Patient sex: M
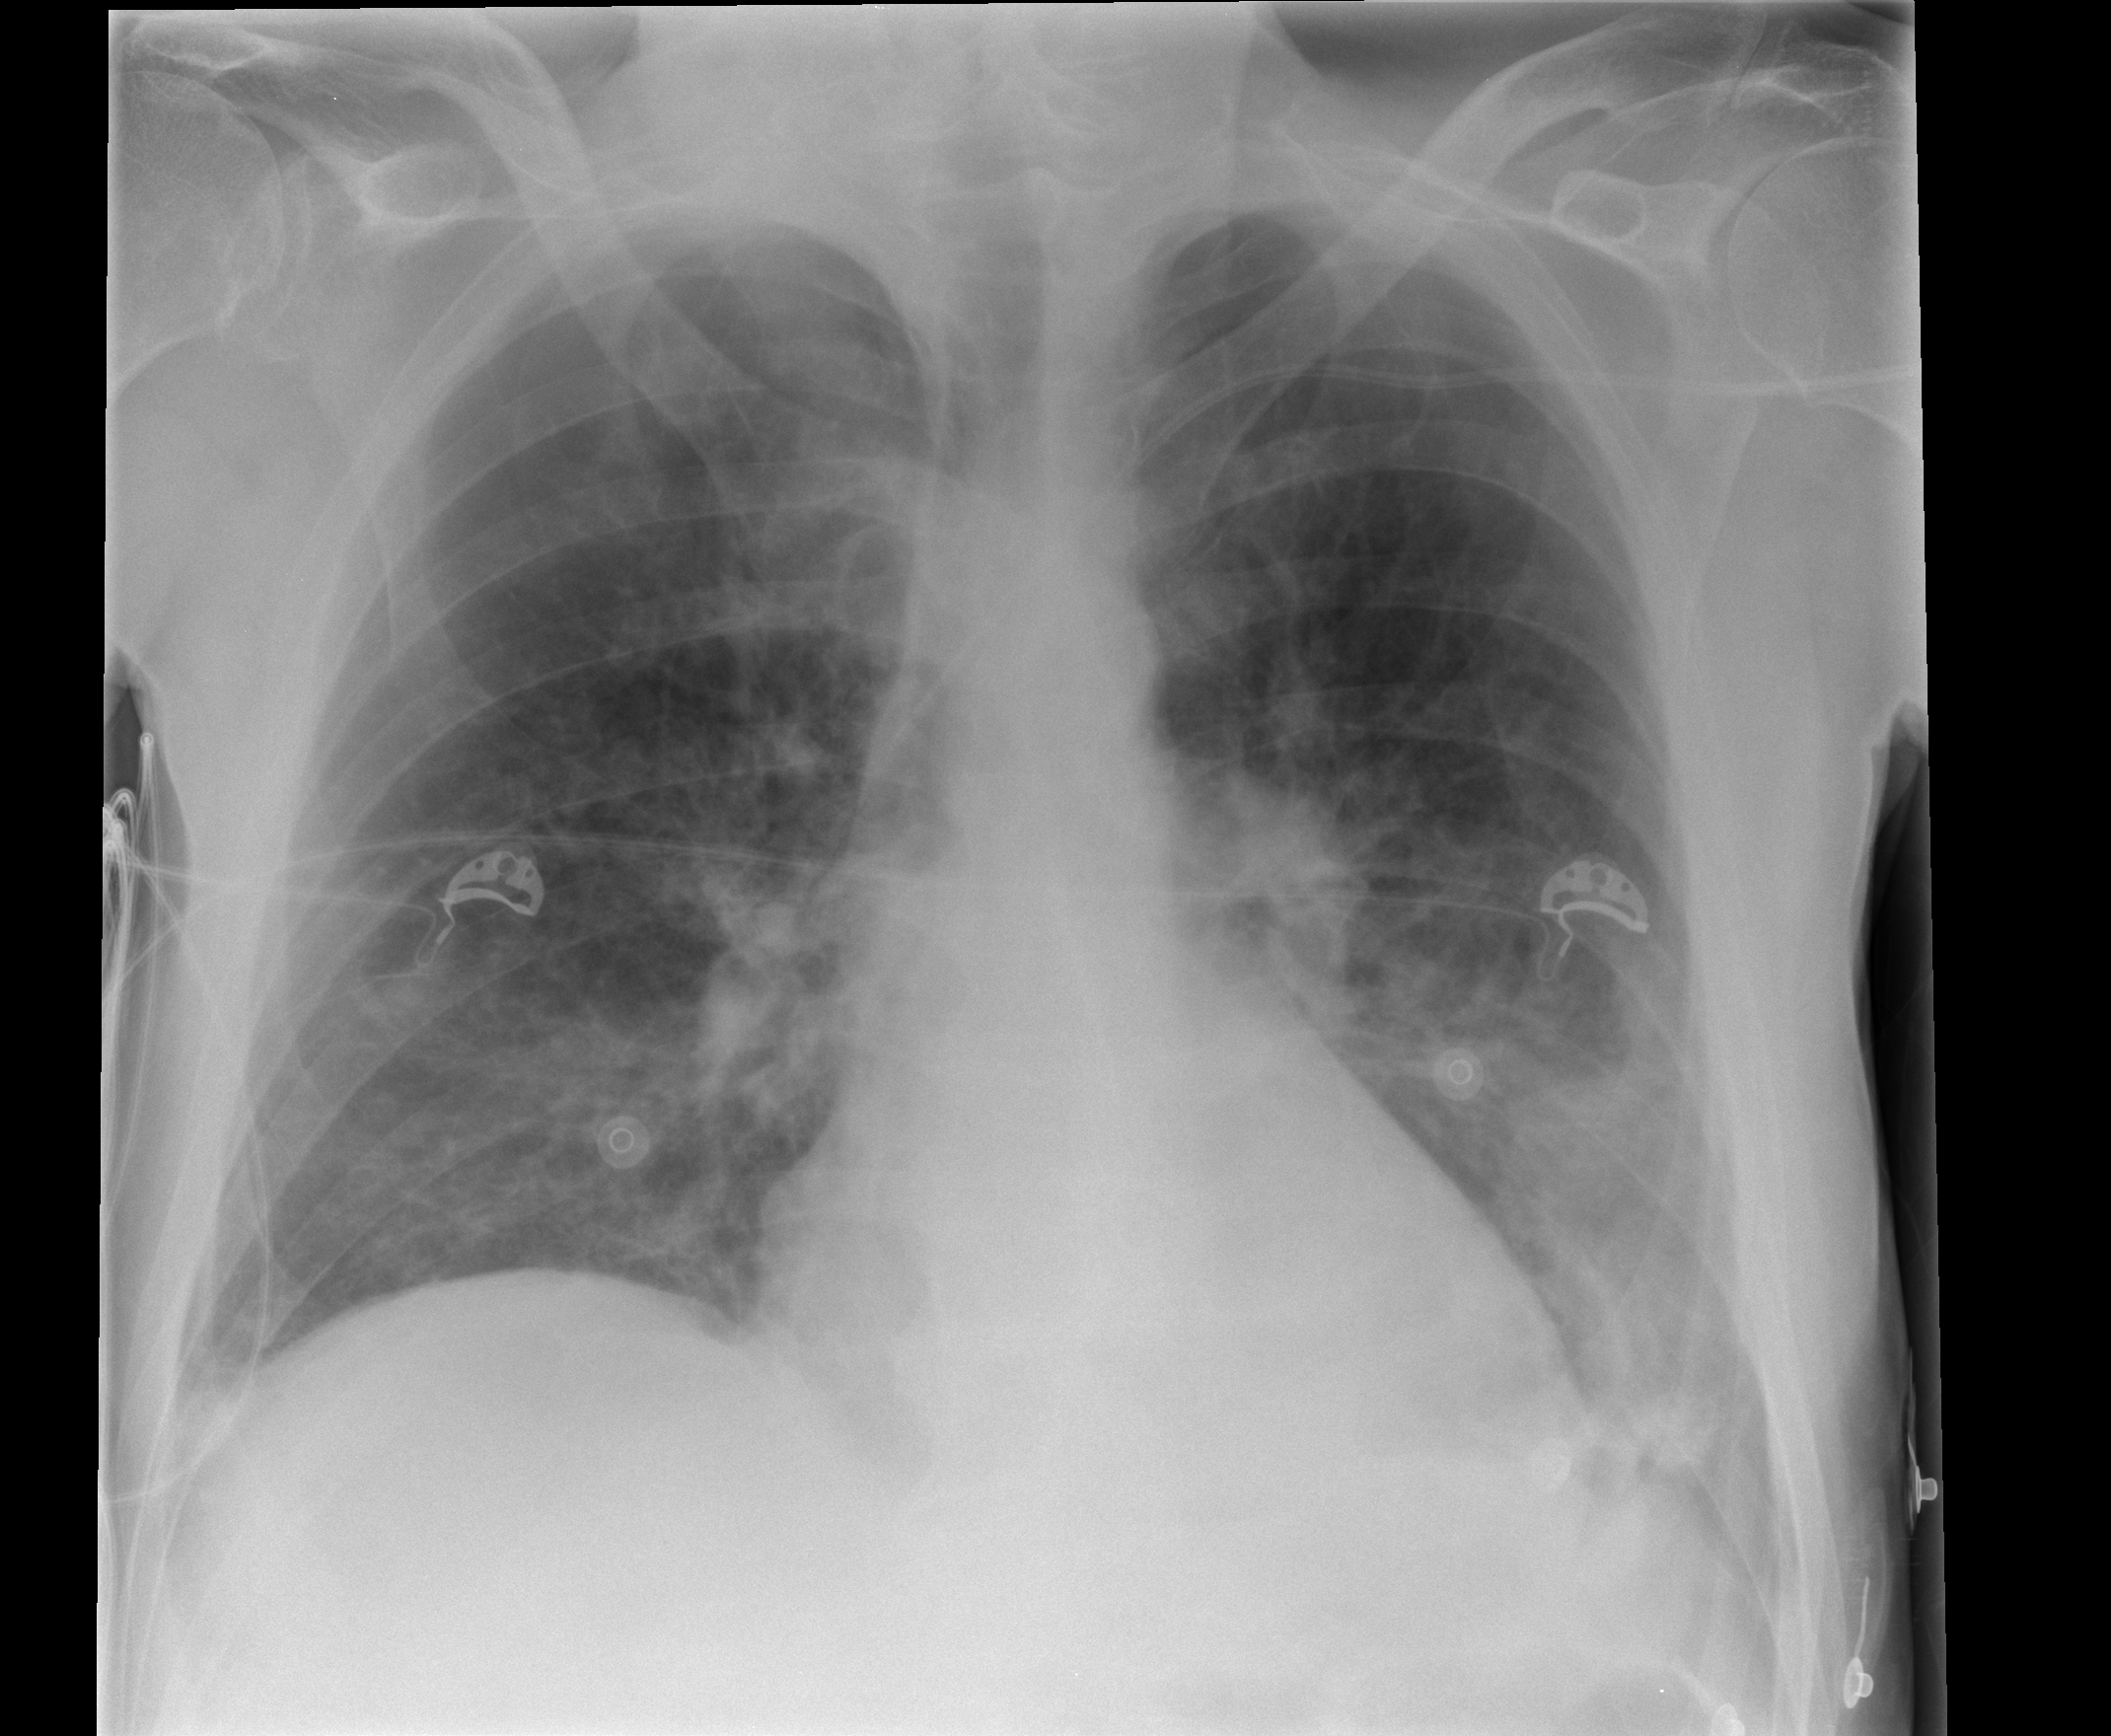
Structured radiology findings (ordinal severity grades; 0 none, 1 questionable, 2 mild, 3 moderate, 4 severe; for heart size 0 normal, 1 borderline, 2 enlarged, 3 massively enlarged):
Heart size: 0
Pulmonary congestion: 0
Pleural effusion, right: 0
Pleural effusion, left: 0
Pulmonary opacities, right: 0
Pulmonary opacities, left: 1
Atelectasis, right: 1
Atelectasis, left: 1